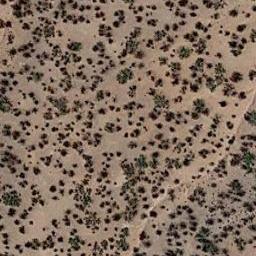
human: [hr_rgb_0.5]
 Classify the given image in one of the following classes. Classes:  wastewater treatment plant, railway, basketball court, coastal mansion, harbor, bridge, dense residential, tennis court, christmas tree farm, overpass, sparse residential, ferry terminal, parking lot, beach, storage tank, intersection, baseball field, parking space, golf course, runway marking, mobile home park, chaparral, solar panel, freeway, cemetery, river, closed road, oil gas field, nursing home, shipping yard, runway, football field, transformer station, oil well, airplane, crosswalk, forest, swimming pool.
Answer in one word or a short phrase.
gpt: chaparral